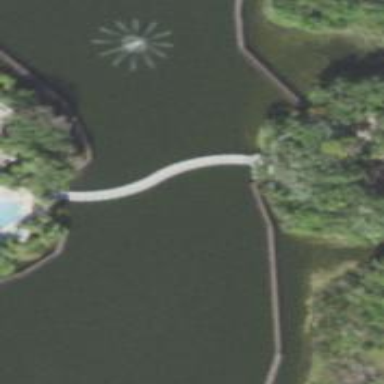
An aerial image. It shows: Footway on bridge.